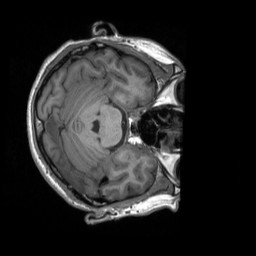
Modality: T1w
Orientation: axial
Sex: male
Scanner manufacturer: siemens
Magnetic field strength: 3 T
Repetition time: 2.3 s
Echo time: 0.00226 s